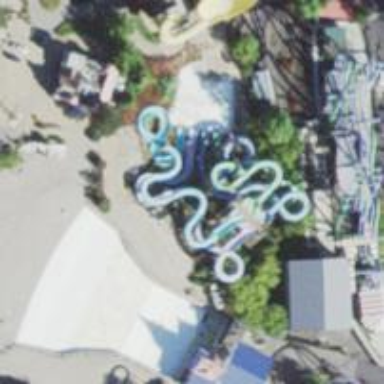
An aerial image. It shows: Water slide attraction.